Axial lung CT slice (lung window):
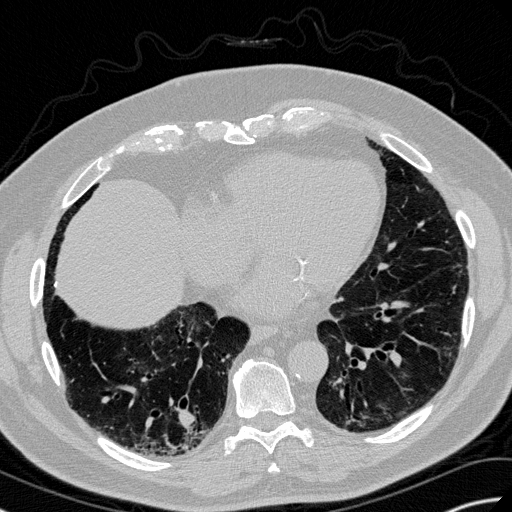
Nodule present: no